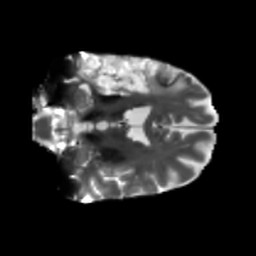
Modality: T2w
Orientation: coronal
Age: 56
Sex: male
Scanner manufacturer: siemens
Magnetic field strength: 3 T
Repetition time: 5.25 s
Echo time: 0.08 s